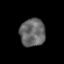
Tissue: prostate
Cell type: T cells
Senescence score: 0.3175
Nuclear area (px): 685
Mean DAPI intensity: 103.691